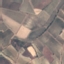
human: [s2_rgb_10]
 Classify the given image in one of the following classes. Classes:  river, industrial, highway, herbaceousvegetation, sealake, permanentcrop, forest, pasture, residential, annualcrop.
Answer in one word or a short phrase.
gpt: PermanentCrop